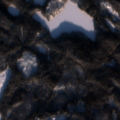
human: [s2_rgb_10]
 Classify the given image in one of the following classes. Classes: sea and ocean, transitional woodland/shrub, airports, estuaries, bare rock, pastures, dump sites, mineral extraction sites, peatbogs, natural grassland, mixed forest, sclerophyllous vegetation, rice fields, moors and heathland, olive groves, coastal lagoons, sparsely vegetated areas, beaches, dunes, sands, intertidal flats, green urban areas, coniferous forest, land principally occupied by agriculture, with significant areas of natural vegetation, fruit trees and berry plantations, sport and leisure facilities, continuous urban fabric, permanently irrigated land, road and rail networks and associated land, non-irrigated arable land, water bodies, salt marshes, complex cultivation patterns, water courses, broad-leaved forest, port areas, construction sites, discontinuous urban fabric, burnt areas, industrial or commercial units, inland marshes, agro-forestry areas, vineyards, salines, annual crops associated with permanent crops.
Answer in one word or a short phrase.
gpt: coniferous forest, mixed forest, transitional woodland/shrub, water bodies